Question: The easiest way to describe my problem is by example: <URL>
The is great, it's displayed exactly how I want it to. No matter how much white-space is added to the first line, it's truncated and isn't wrapped to the second line.
The is where the problem lies. The space preceding the word "case" should not be included on this line, I want it to stay on the line above and act like how it does in the first paragraph.
The is also fine, this is just to show that I want white-space to be preserved. It's also worth noting I don't want words broken (word-break: break-all).
I've attached a screenshot below, just in case it's rendering differently on your browsers. I'm using Chrome 28.0.1500.72 m:

You'll notice I'm using the <URL> to wrap every character inside a span, this is required for a feature we're developing.
It seems the spans are causing the problem, if you remove lettering call:
'''
//$('p').lettering();
'''
it all works as I need it. Somehow the spans are acting differently than normal text.
The html itself cannot be manually edited either. It's created by a Flash content management tool and saved together with other properties as XML. There are thousands of these xml documents. The server has a chance to process the XML before it's sent as HTML to the front end, so any solution involving changing the html would need to be scripted.
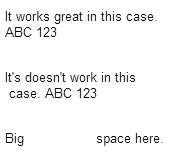
Answer: Turned out to be a Chrome bug in version 28: <URL>
It's fixed in the currently beta version 29, only a matter of time before it gets pushed to the public build.